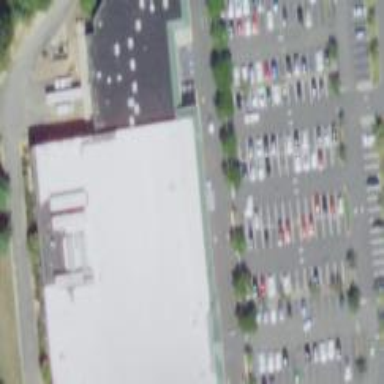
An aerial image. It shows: Supermarket.